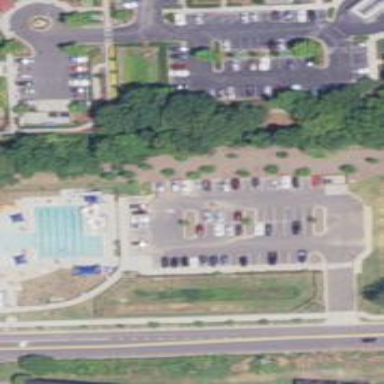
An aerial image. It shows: Sports centre focused on swimming activities.